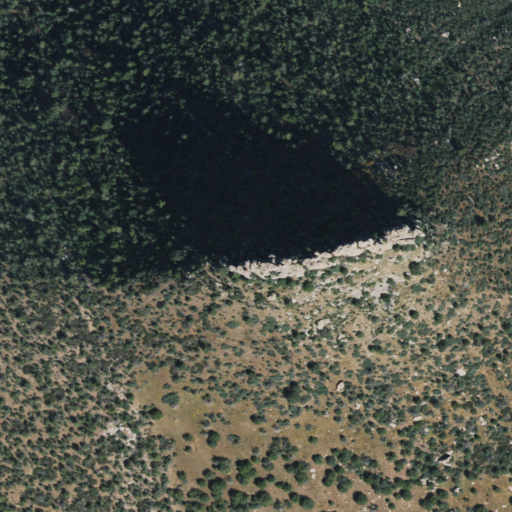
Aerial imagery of mountain in Arizona named Gunsight Butte containing evergreen forest and shrub